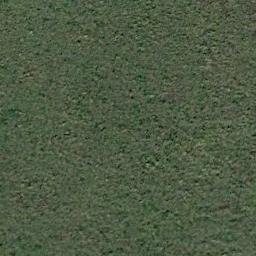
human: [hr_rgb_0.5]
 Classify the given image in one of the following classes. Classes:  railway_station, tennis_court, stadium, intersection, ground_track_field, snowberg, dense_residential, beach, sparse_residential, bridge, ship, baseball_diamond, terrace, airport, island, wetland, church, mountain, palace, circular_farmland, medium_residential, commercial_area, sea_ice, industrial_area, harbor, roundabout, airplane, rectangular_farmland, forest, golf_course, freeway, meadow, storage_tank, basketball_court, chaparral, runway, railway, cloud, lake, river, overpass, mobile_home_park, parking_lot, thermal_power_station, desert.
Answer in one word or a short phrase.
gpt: meadow